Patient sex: M
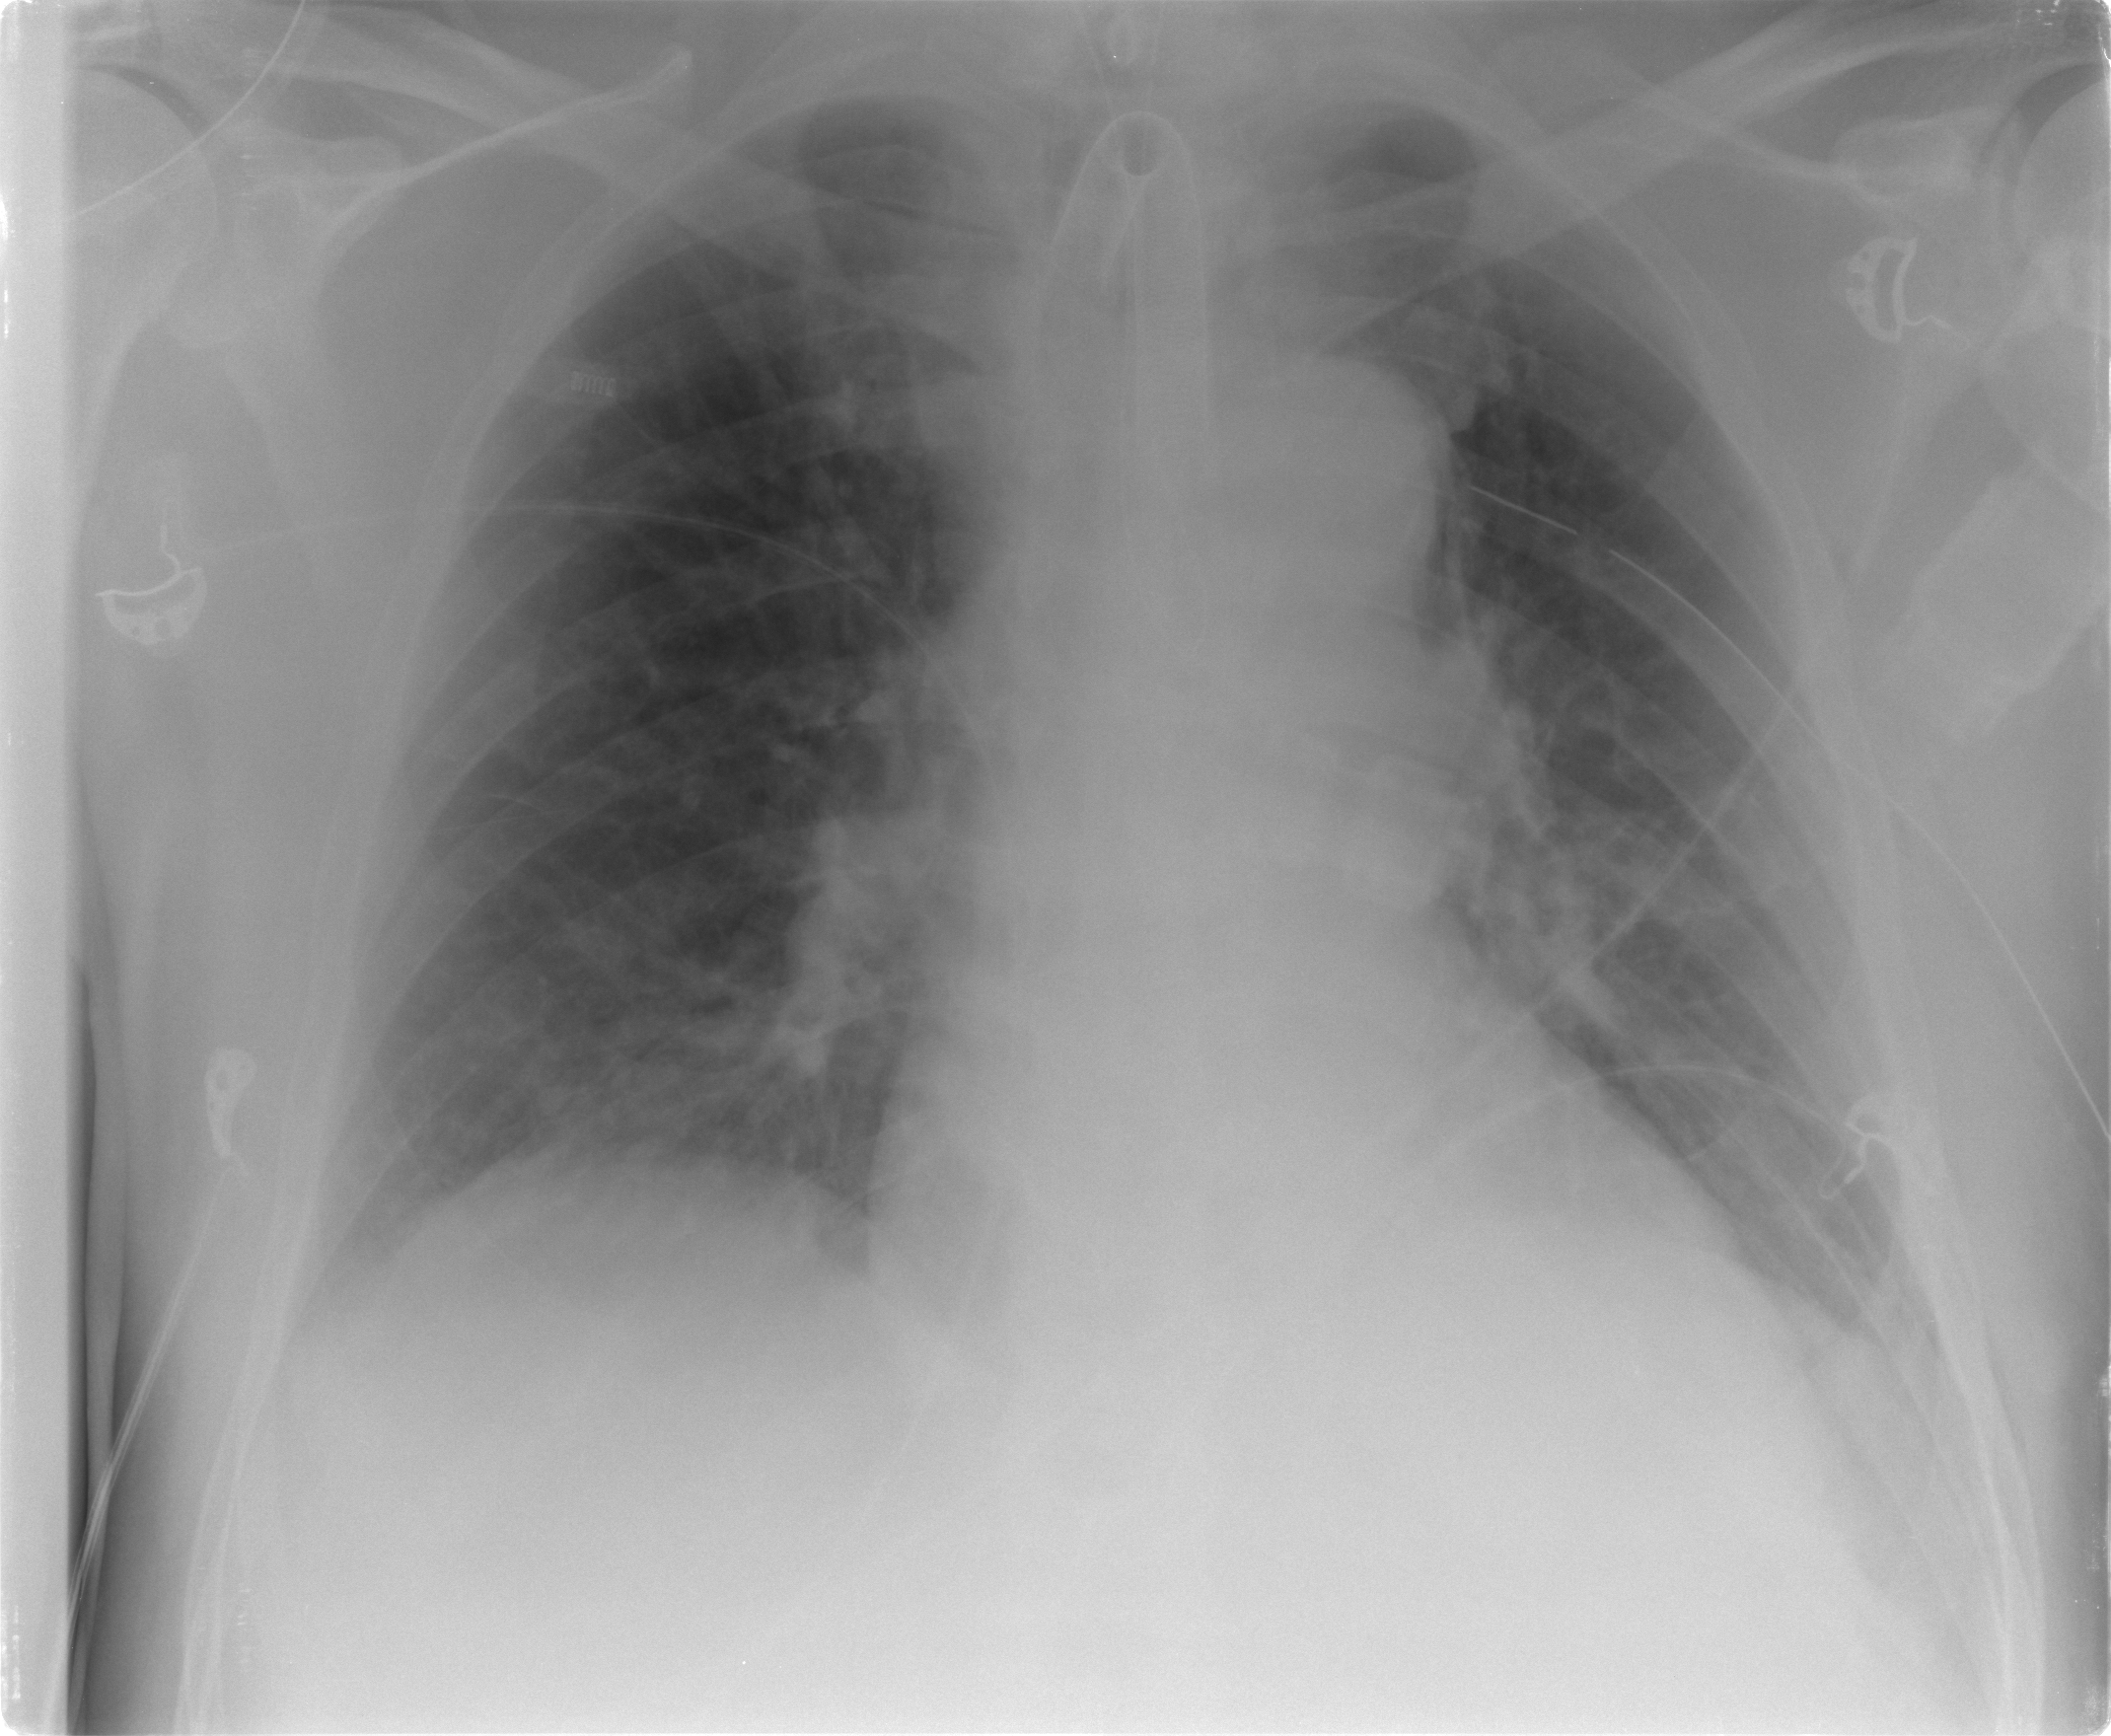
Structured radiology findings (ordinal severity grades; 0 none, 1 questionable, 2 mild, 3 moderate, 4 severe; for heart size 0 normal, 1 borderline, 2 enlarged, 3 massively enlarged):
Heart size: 0
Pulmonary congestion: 0
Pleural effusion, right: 2
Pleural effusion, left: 0
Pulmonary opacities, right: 0
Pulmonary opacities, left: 0
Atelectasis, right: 2
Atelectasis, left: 0